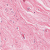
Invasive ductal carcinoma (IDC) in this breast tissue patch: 0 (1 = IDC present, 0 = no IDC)